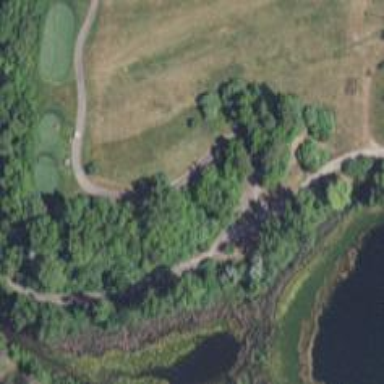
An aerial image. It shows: Service road designated as golf cart path.